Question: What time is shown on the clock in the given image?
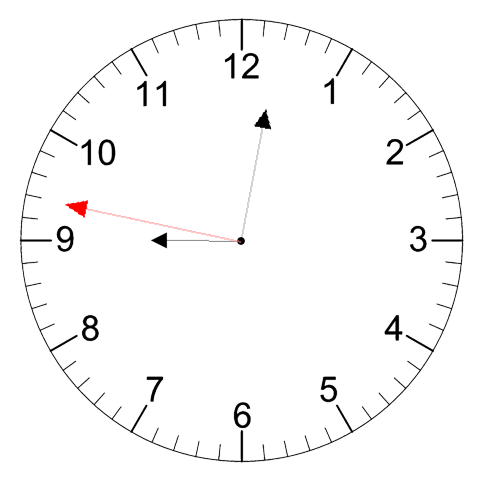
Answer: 09:01:47